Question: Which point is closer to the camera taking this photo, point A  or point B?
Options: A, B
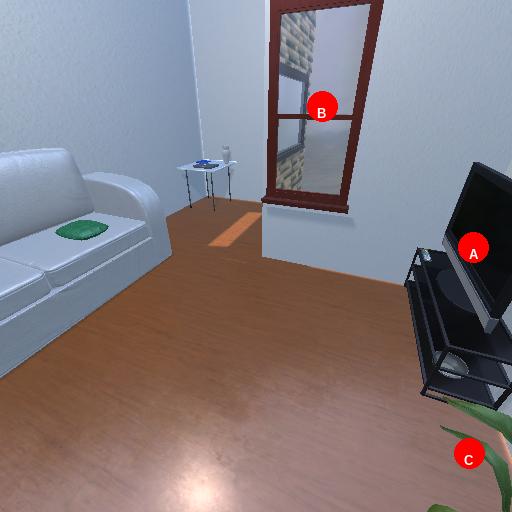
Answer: A